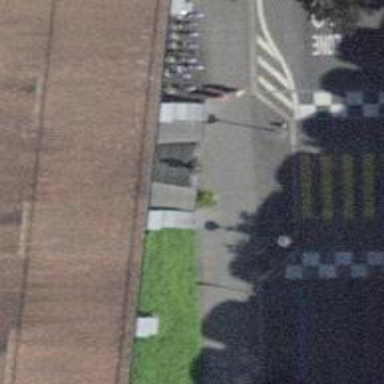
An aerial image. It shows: Bicycle rental service.